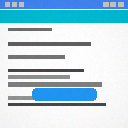
Screen state: on